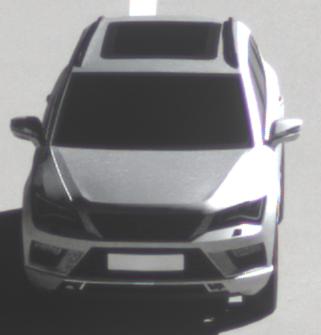
Make: SEAT
Model: Ateca 1.0 TSI Ecomotive
Detailed model: Ateca (5FP)
Model produced from: 2016/08
Model produced until: 2018/08
Doors: 5
Color: white
Road condition: dry road
Daytime: morning or afternoon
Contrast: high contrast